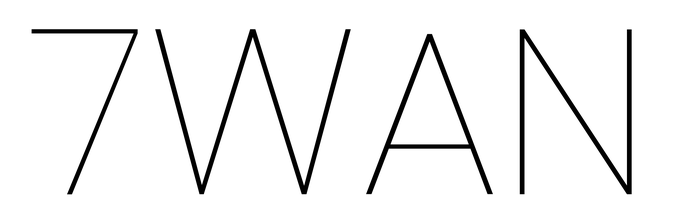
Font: Poppins-Thin